Question: Both of the download pages for <URL> provide the same web installer called: "Visual Studio Express 2012 for Windows Desktop". I installed it and here is its "New Project" window:

In <URL>, it says I should have templates like this:
<URL>
<URL>
How can I get these templates? I'm using Windows 8 x64 RTM.
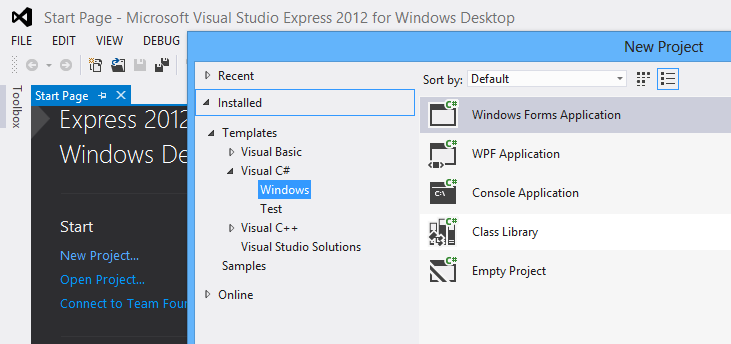
Answer: You have most likely downloaded wrong Visual Studio Express version, maybe there is broken link on that page.
If you want to develop Metro style apps for Windows 8, download the proper Visual Studio Express here:
<URL>